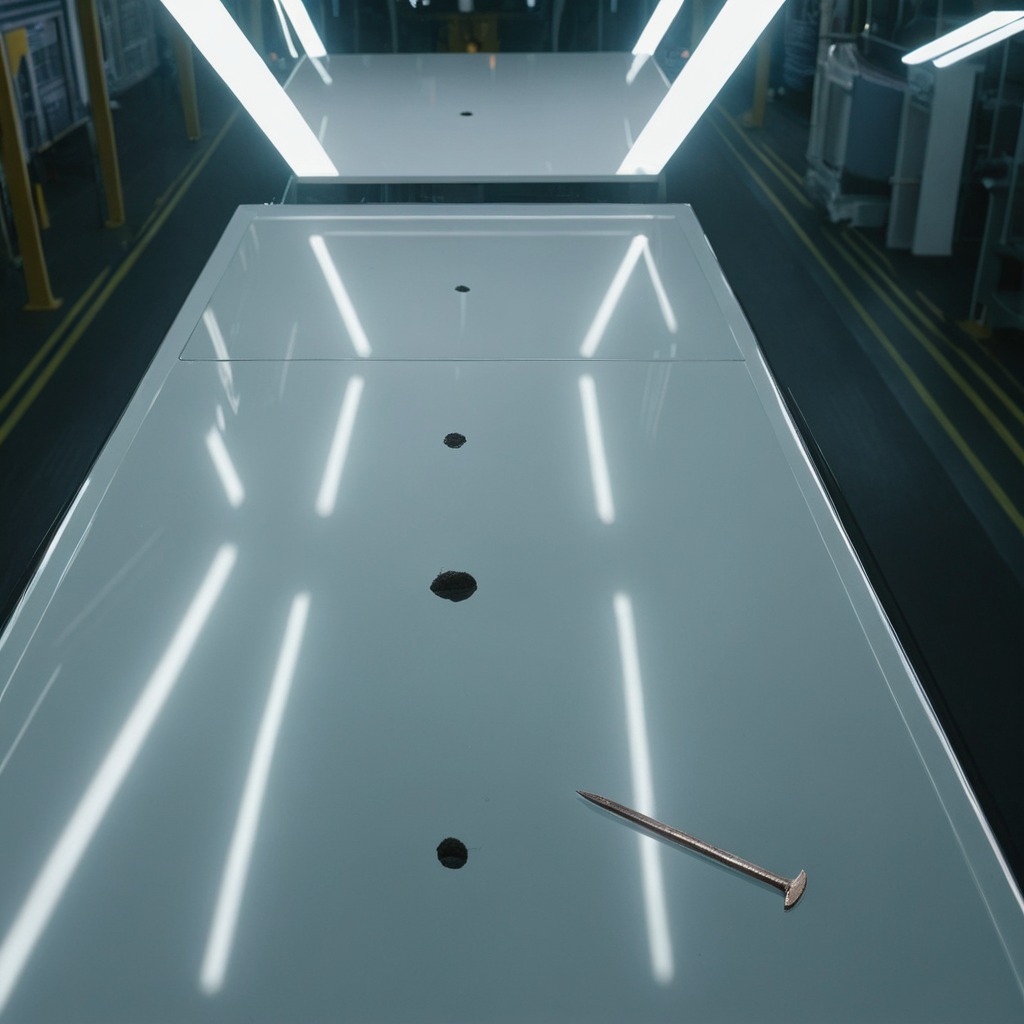
An iron nail is lying on the high-gloss table.